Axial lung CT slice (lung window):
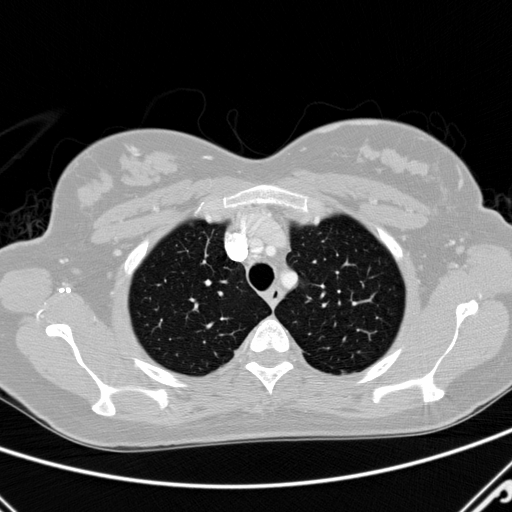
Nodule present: no